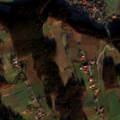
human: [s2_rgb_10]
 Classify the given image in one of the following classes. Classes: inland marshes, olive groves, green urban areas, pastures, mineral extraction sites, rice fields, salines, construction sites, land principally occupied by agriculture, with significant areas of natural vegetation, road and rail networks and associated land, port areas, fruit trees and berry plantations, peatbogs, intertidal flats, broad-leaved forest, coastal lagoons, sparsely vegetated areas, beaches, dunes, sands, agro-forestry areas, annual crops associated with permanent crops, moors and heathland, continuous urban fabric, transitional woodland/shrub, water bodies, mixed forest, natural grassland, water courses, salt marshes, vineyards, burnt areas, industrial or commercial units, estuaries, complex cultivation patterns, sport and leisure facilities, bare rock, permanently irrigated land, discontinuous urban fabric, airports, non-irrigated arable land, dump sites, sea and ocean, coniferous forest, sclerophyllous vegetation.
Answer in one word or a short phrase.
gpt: non-irrigated arable land, complex cultivation patterns, land principally occupied by agriculture, with significant areas of natural vegetation, broad-leaved forest